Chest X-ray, AP view. Patient: 47 years old, sex M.
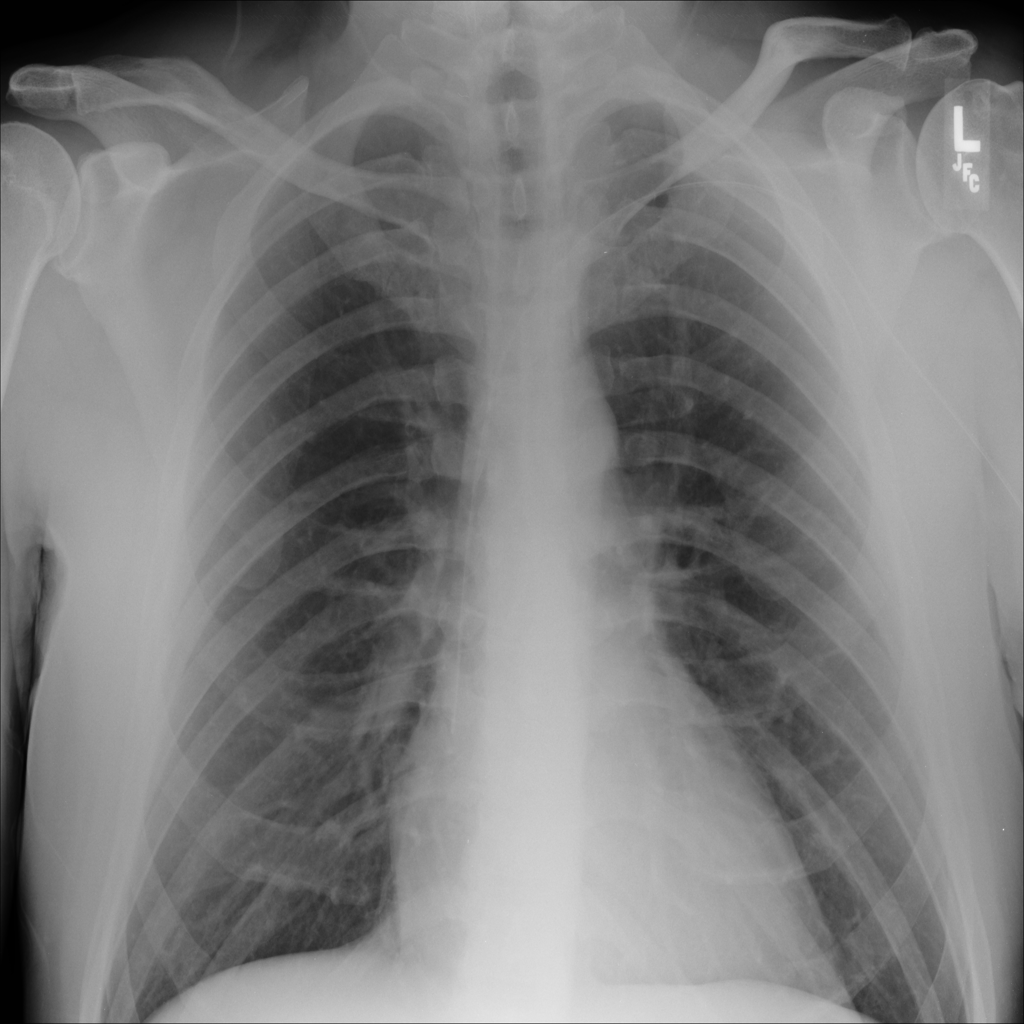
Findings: No Finding